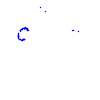
Particle: kaon